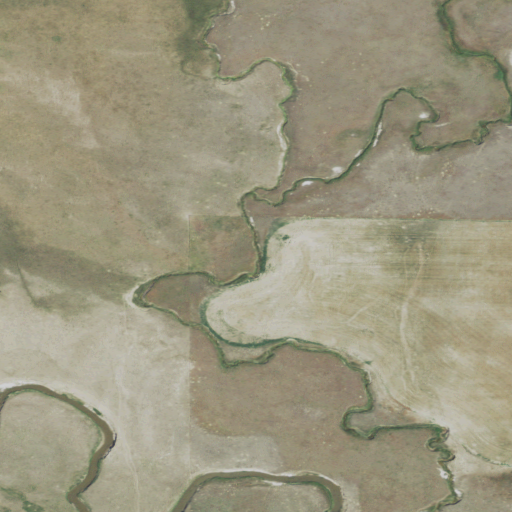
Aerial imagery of valley in Montana named Blackfoot Coulee containing grassland, shrub, cultivated crops, herbaceous wetlands, pasture, and woody wetlands